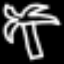
Label: palm tree